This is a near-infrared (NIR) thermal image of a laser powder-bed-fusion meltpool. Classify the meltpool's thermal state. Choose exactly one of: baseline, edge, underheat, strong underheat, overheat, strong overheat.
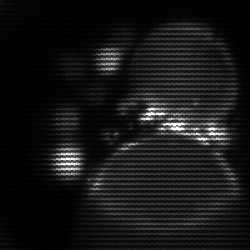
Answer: edge